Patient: sex M, age 42
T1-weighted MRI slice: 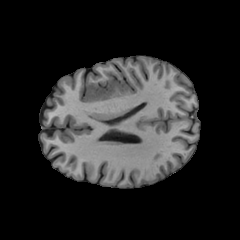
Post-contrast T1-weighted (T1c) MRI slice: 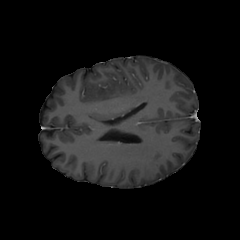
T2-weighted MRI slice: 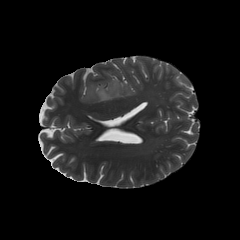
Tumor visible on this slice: yes
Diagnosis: Astrocytoma, IDH-mutant
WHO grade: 4